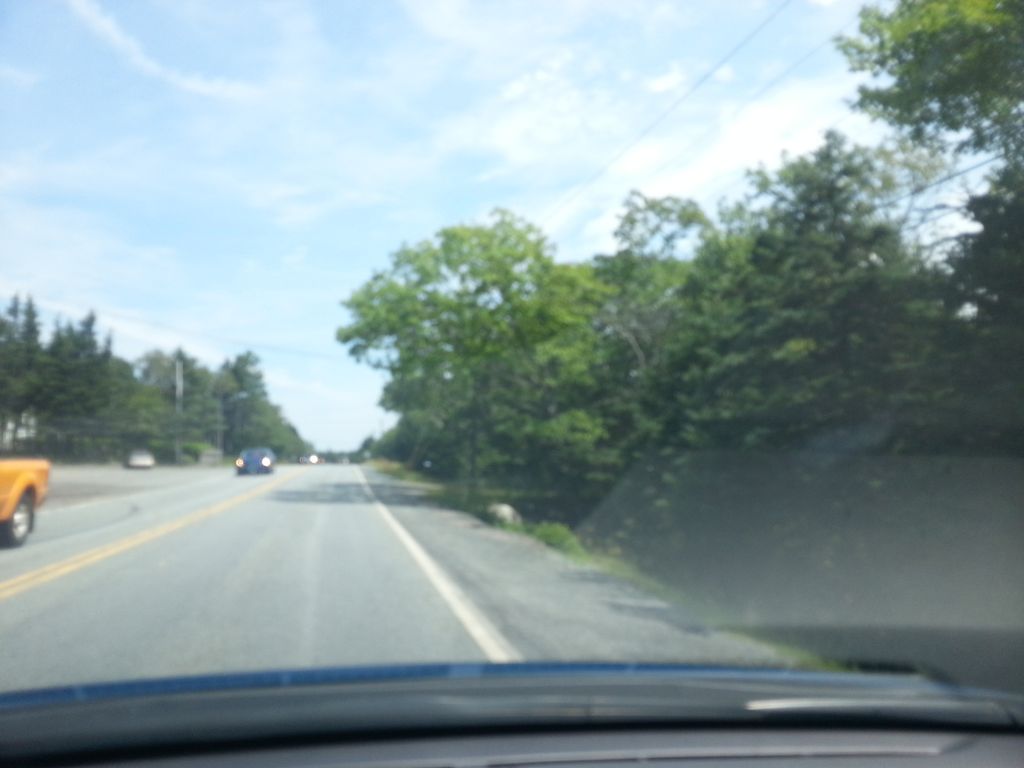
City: halifax